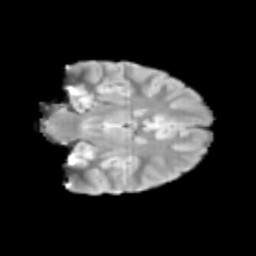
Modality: T2w
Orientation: coronal
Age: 9
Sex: female
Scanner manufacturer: siemens
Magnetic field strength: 3 T
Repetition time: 3.8 s
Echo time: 0.07 s